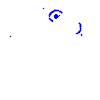
Particle: kaon